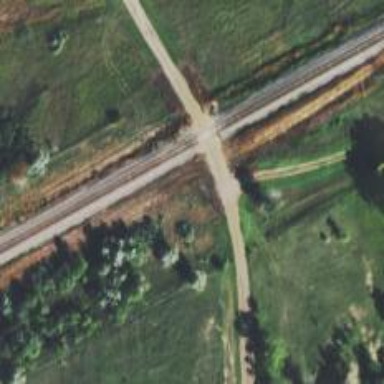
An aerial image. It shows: Level crossing along the railway.